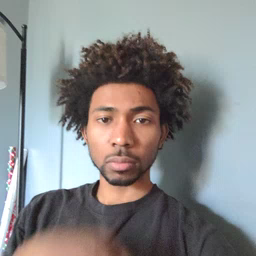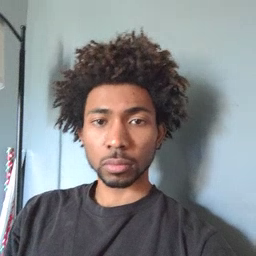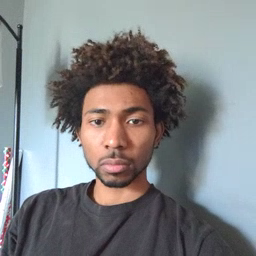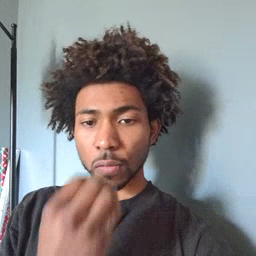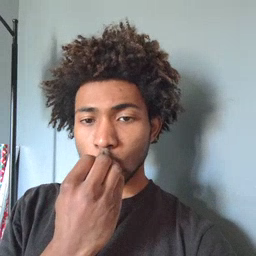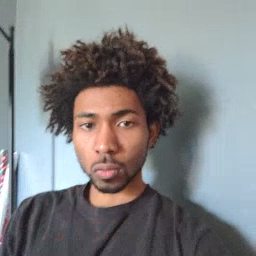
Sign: food